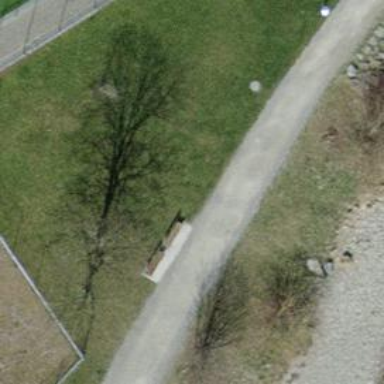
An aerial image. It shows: Brown bench.